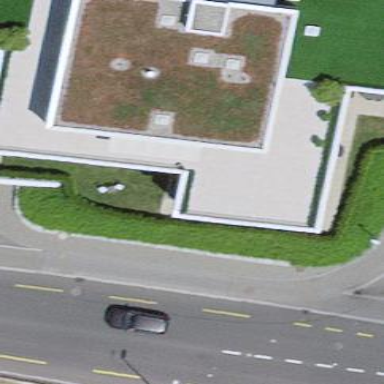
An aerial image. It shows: Building.